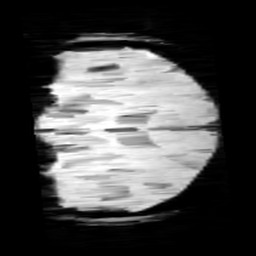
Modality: minIP
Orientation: coronal
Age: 13
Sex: male
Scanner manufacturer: siemens
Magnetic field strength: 3 T
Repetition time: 0.027 s
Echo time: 0.02 s